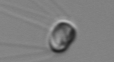
Label: Chaetoceros